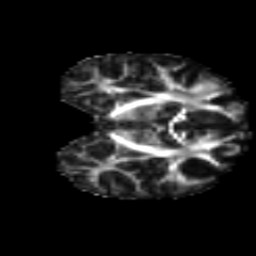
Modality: FA
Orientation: coronal
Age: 12
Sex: female
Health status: ill
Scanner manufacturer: ge
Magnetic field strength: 3 T
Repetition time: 6.752 s
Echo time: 0.079 s